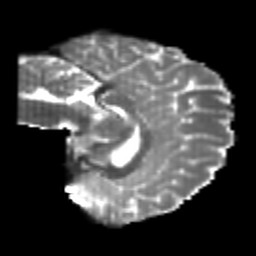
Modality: T2w
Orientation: sagittal
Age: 23
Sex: female
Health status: healthy
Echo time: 0.074 s